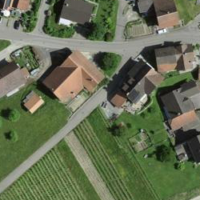
EUNIS habitat code: 55
Species observed at this site:
Cymbalaria muralis